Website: macys
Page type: cart
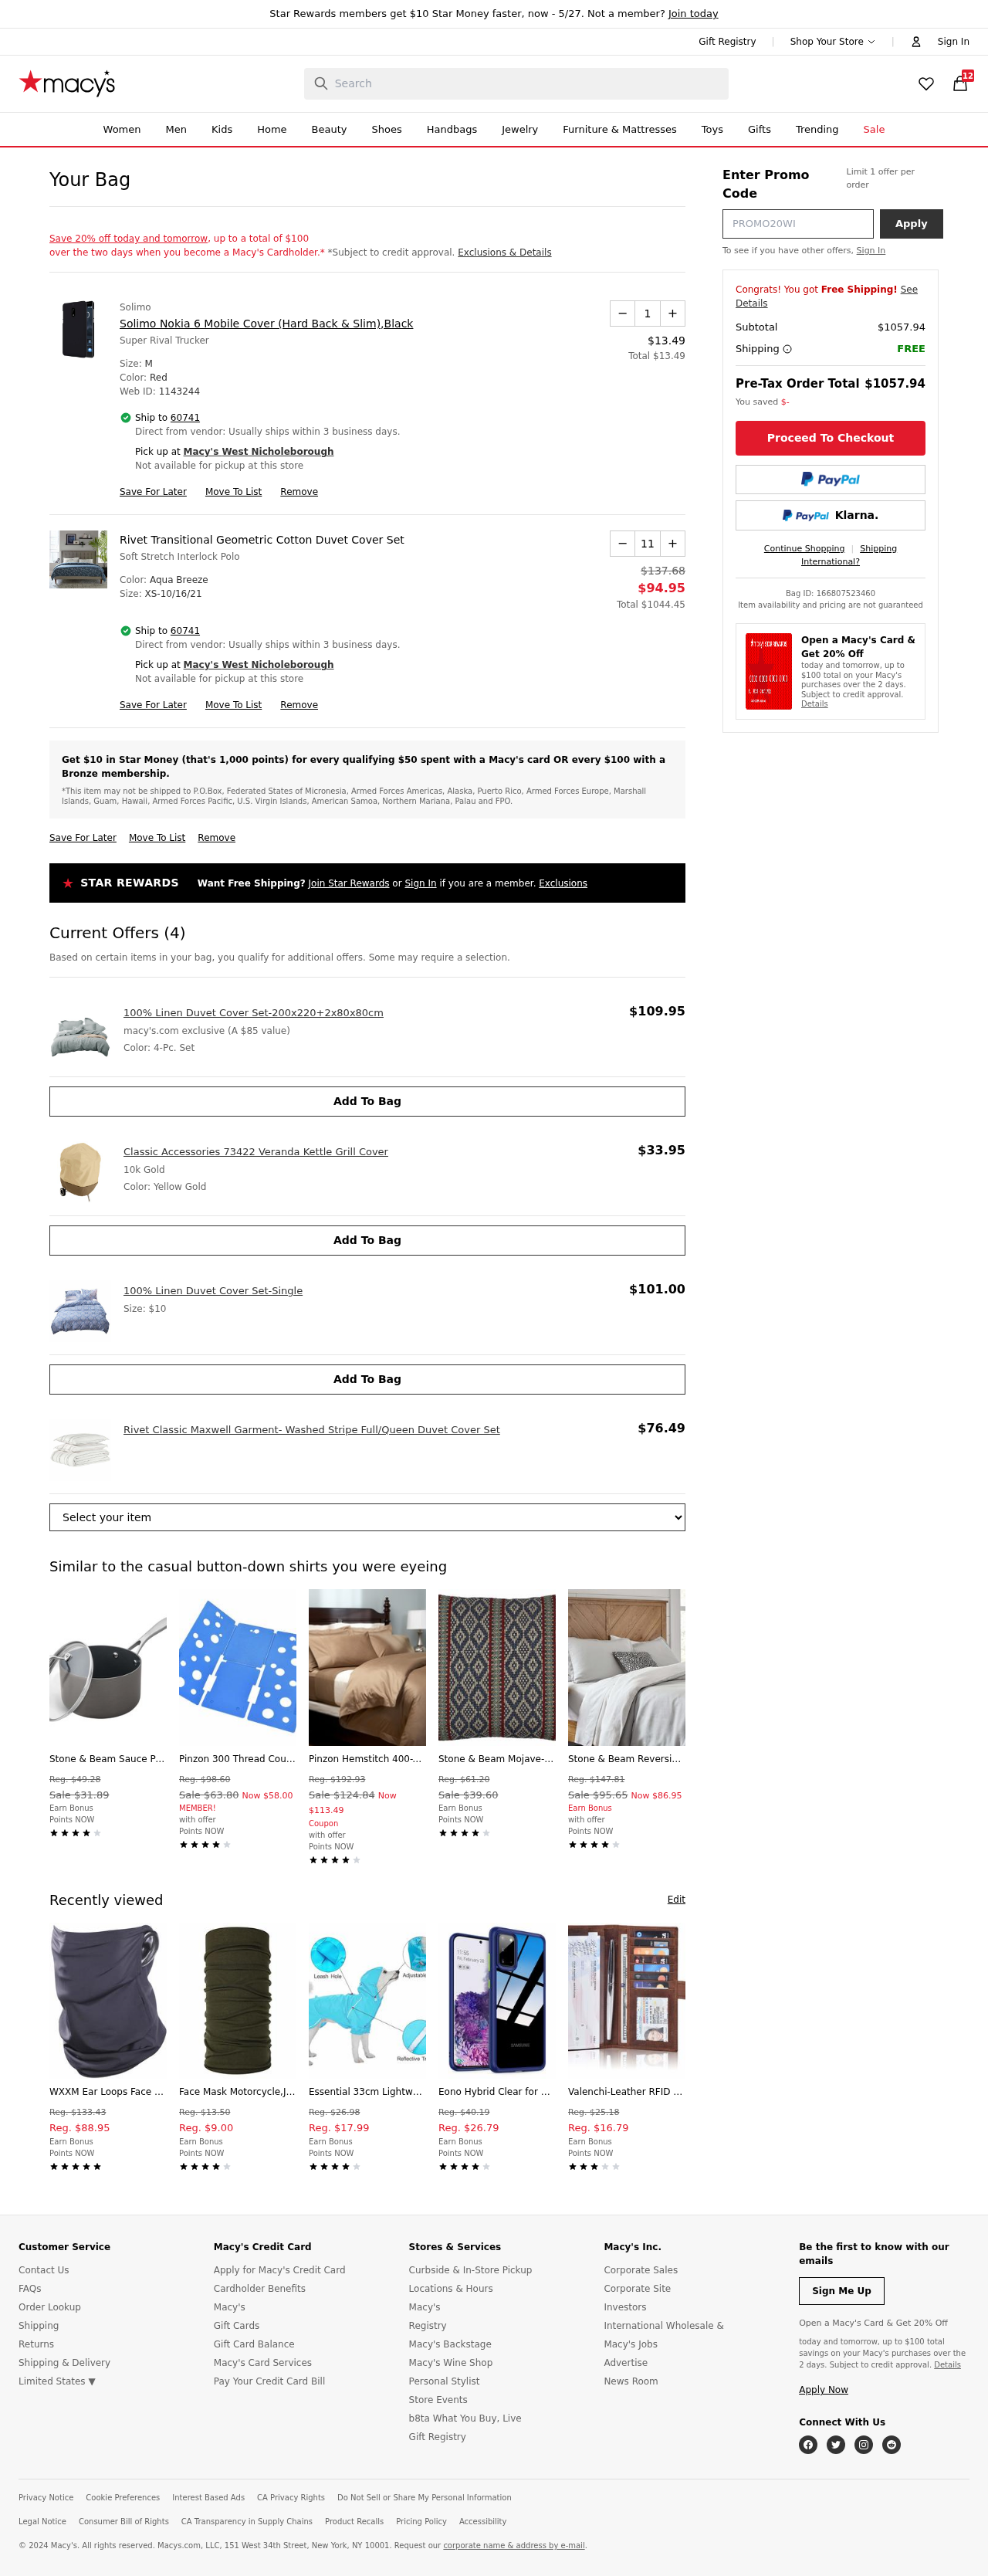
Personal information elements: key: PII_CITY
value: West Nicholeborough
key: PII_POSTCODE
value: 60741
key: PII_PROMO_CODE
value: SPRING47
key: PII_POSTCODE_FULL
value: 60741
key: PII_POSTCODE_NUMERIC
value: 60741
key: PII_CITY2
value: West Nicholeborough
Product elements: key: PRODUCT1_BRAND
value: Solimo
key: PRODUCT1_NAME
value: Solimo Nokia 6 Mobile Cover (Hard Back & Slim),Black
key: PRODUCT1_PRICE
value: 13.49
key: PRODUCT1_QUANTITY
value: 1
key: PRODUCT2_NAME
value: Rivet Transitional Geometric Cotton Duvet Cover Set
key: PRODUCT2_PRICE
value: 94.95
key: PRODUCT2_QUANTITY
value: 11
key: PRODUCT3_NAME
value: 100% Linen Duvet Cover Set-200x220+2x80x80cm
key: PRODUCT3_PRICE
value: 109.95
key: PRODUCT4_NAME
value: Classic Accessories 73422 Veranda Kettle Grill Cover
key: PRODUCT4_PRICE
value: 33.95
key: PRODUCT5_NAME
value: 100% Linen Duvet Cover Set-Single
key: PRODUCT5_PRICE
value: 101
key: PRODUCT6_NAME
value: Rivet Classic Maxwell Garment- Washed Stripe Full/Queen Duvet Cover Set
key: PRODUCT6_PRICE
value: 76.49
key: PRODUCT1_TOTAL
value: Total $13.49
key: PRODUCT2_ORIGINAL_PRICE
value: $137.68
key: PRODUCT2_TOTAL
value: Total $1044.45
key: PRODUCT7_NAME
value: Stone & Beam Sauce Pan With Lid, 2-Quart, Hard-Anodized Non-Stick Aluminum
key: PRODUCT7_ORIGINAL_PRICE
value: Reg. $49.28
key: PRODUCT7_SALE_PRICE
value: Sale $31.89
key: PRODUCT8_NAME
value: Pinzon 300 Thread Count Lattice Duvet Cover Set
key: PRODUCT8_ORIGINAL_PRICE
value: Reg. $98.60
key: PRODUCT8_SALE_PRICE
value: Sale $63.80
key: PRODUCT8_PRICE
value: Now $58.00
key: PRODUCT9_NAME
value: Pinzon Hemstitch 400-Thread-Count Egyptian Cotton Sateen Full/Queen Duvet Set, Chestnut
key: PRODUCT9_ORIGINAL_PRICE
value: Reg. $192.93
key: PRODUCT9_SALE_PRICE
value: Sale $124.84
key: PRODUCT9_PRICE
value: Now $113.49
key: PRODUCT10_NAME
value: Stone & Beam Mojave-Inspired Decorative Throw Pillow Cover and Insert
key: PRODUCT10_ORIGINAL_PRICE
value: Reg. $61.20
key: PRODUCT10_SALE_PRICE
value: Sale $39.60
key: PRODUCT11_NAME
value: Stone & Beam Reversible Marcana Linen Full/Queen Duvet Cover Set
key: PRODUCT11_ORIGINAL_PRICE
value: Reg. $147.81
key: PRODUCT11_SALE_PRICE
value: Sale $95.65
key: PRODUCT11_PRICE
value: Now $86.95
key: PRODUCT12_NAME
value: WXXM Ear Loops Face Cover Breathable Face Scarf Sun UV Protection Neck Gaiter 1 Piece Black
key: PRODUCT12_ORIGINAL_PRICE
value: Reg. $133.43
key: PRODUCT12_PRICE
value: Reg. $88.95
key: PRODUCT13_NAME
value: Face Mask Motorcycle,JSPA Cooling Seamless Lightweight Thin Moisture Wicking Neck Gaiter Summer Prot
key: PRODUCT13_ORIGINAL_PRICE
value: Reg. $13.50
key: PRODUCT13_PRICE
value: Reg. $9.00
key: PRODUCT14_NAME
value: Essential 33cm Lightweight Reflective Dog Raincoat with Hood & Harness Hole, Blue, Outdoor Rain Gear
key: PRODUCT14_ORIGINAL_PRICE
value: Reg. $26.98
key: PRODUCT14_PRICE
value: Reg. $17.99
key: PRODUCT15_NAME
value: Eono Hybrid Clear for Samsung Galaxy S20 Case, Transparent [Never-Yellow] Slim Samsung S20 Case Shoc
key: PRODUCT15_ORIGINAL_PRICE
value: Reg. $40.19
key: PRODUCT15_PRICE
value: Reg. $26.79
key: PRODUCT16_NAME
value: Valenchi-Leather RFID Checkbook Cover for Men and Women-Duplicate Checks RFID Card Standard Register
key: PRODUCT16_ORIGINAL_PRICE
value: Reg. $25.18
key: PRODUCT16_PRICE
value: Reg. $16.79
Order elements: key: ORDER_NUM_ITEMS
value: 12
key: ORDER_SUBTOTAL
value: $1057.94
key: ORDER_SUBTOTAL2
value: $1057.94
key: ORDER_ID
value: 166807523460
Search elements: key: HEADER_SEARCH
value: Search